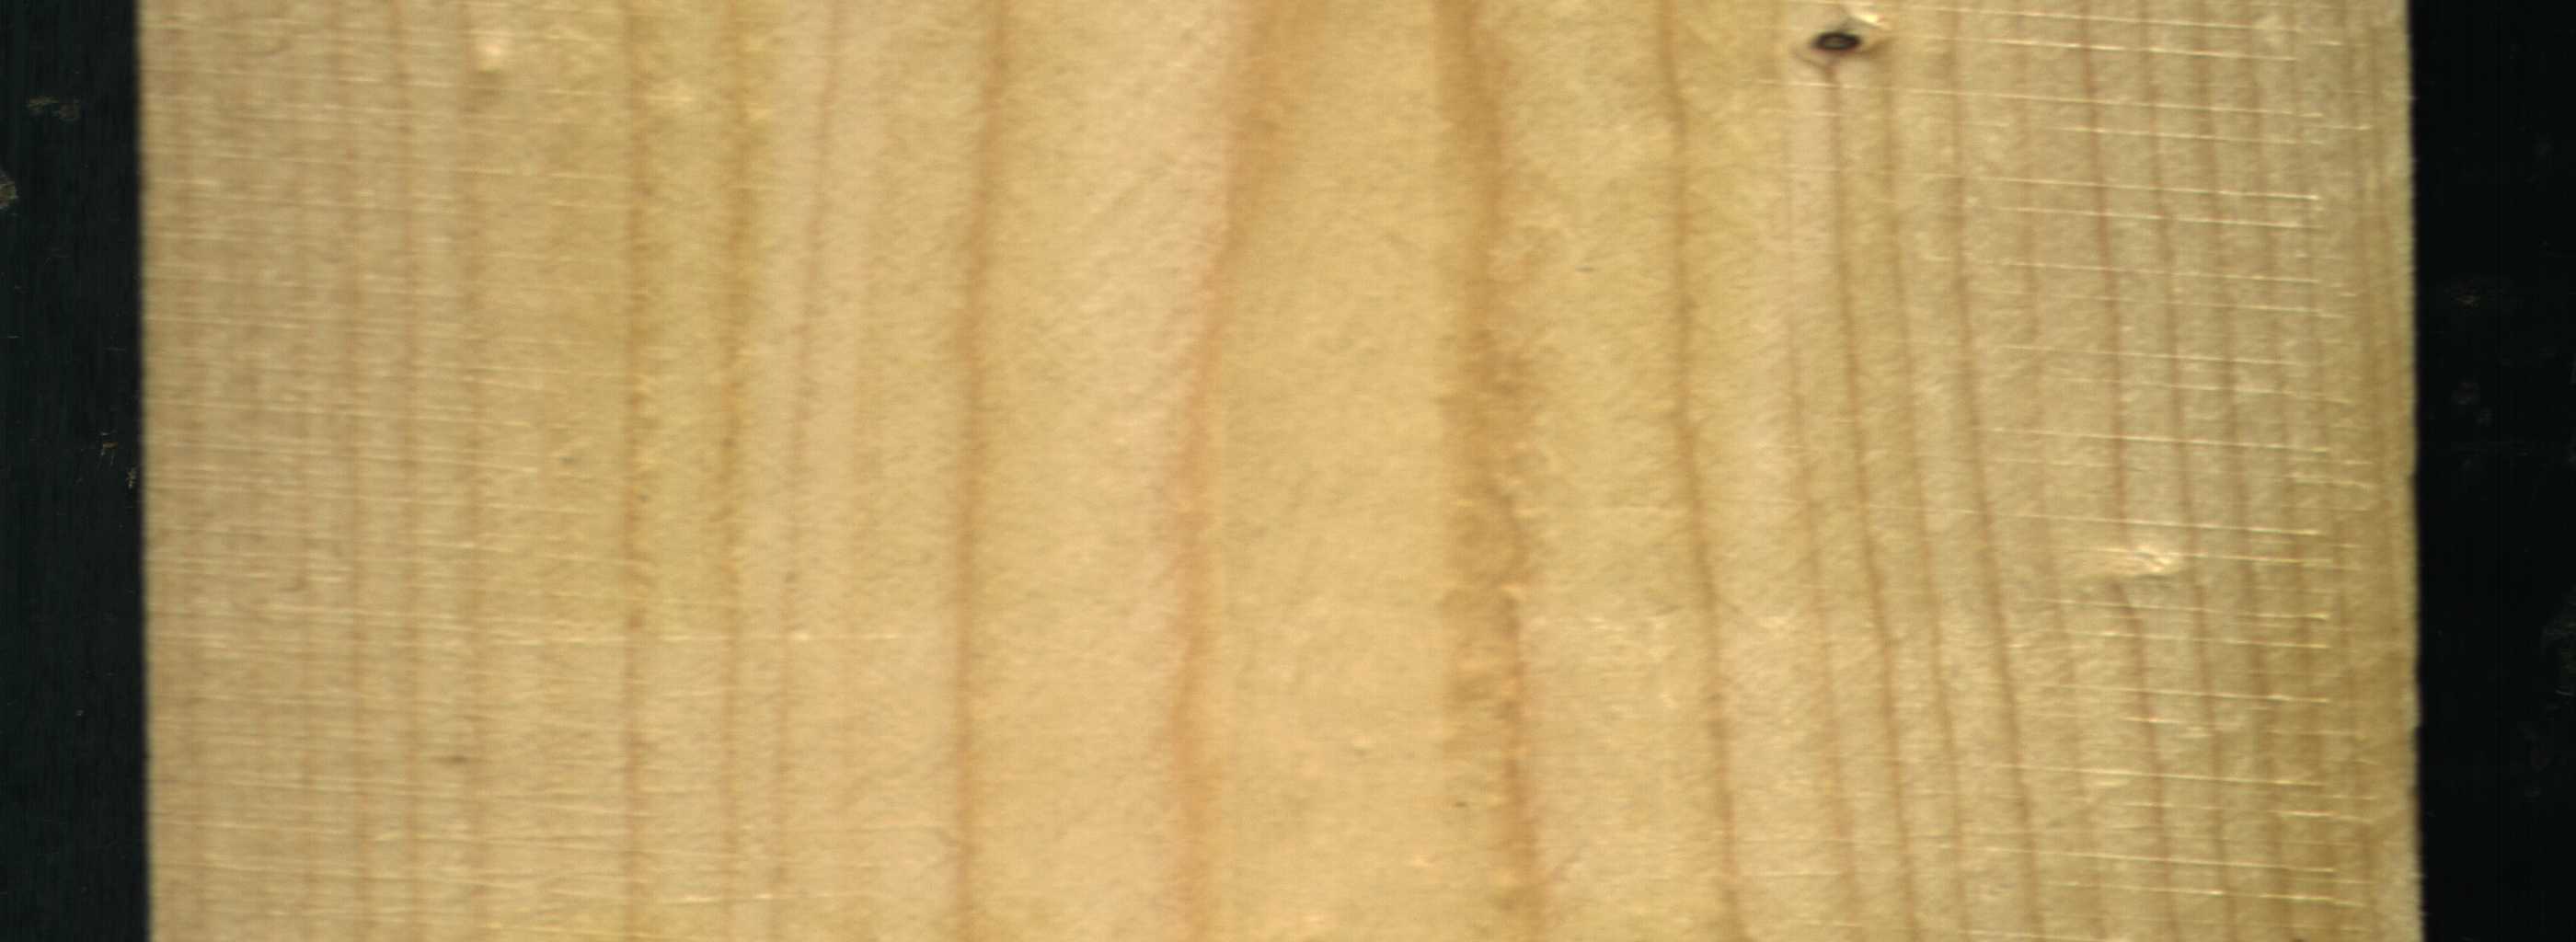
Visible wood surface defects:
Dead_Knot